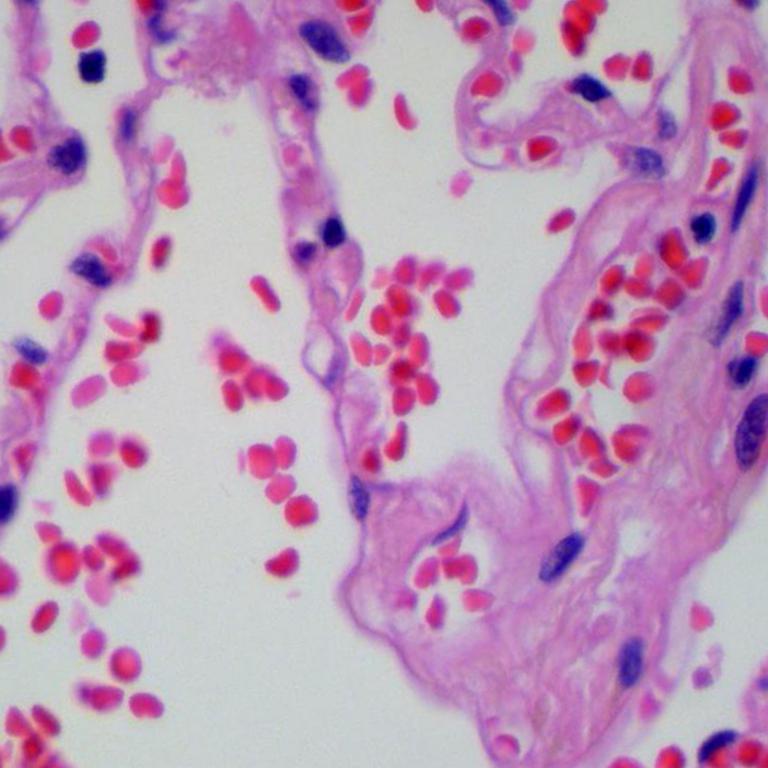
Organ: lung
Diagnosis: benign